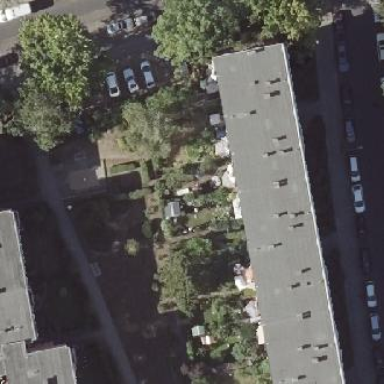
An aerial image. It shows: Residential garden.